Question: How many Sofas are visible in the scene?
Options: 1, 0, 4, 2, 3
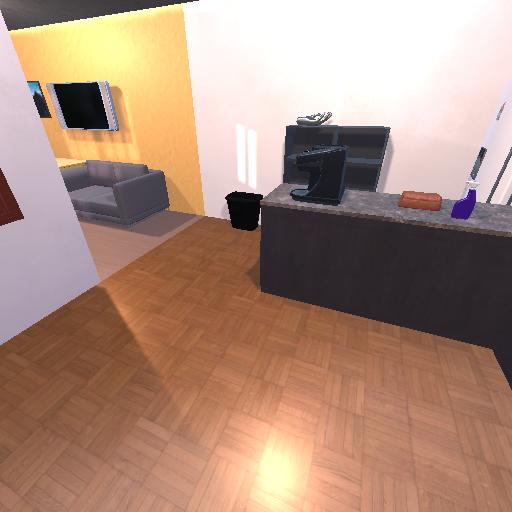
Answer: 1